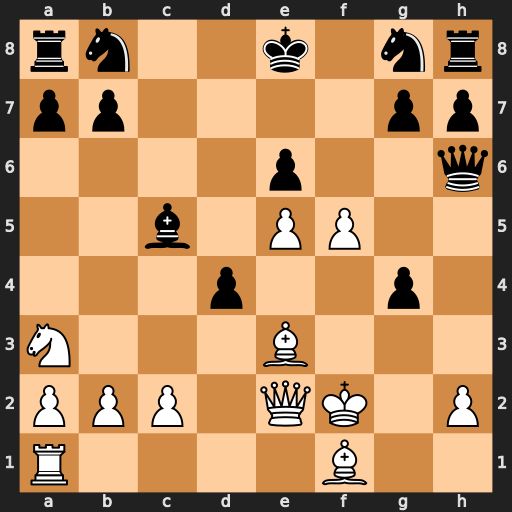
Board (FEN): rn2k1nr/pp4pp/4p2q/2b1PP2/3p2p1/N3B3/PPP1QK1P/R4B2
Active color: w
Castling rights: kq
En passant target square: -
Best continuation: Qb5+ Nd7 Bxh6